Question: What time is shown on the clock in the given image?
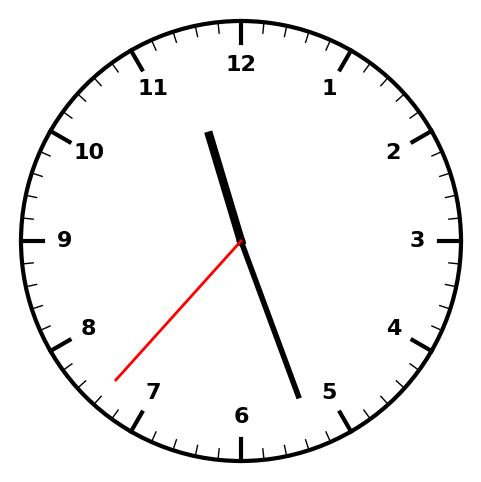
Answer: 11:26:37